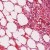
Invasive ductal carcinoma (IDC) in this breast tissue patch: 0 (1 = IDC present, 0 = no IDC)